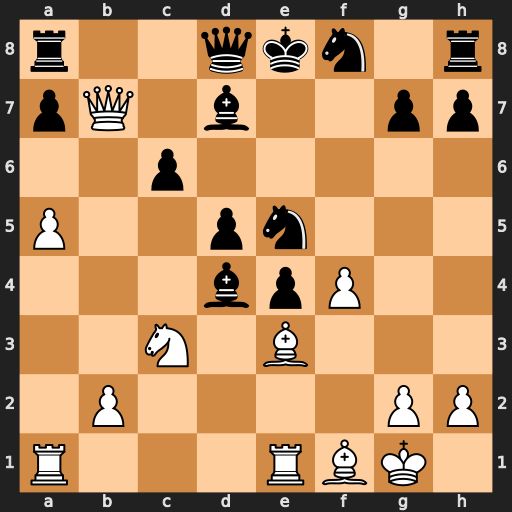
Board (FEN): r2qkn1r/pQ1b2pp/2p5/P2pn3/3bpP2/2N1B3/1P4PP/R3RBK1
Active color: w
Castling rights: kq
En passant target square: -
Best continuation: Bxd4 Nf3+ gxf3